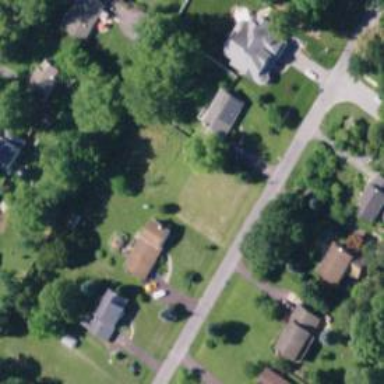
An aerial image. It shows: Neighborhood.